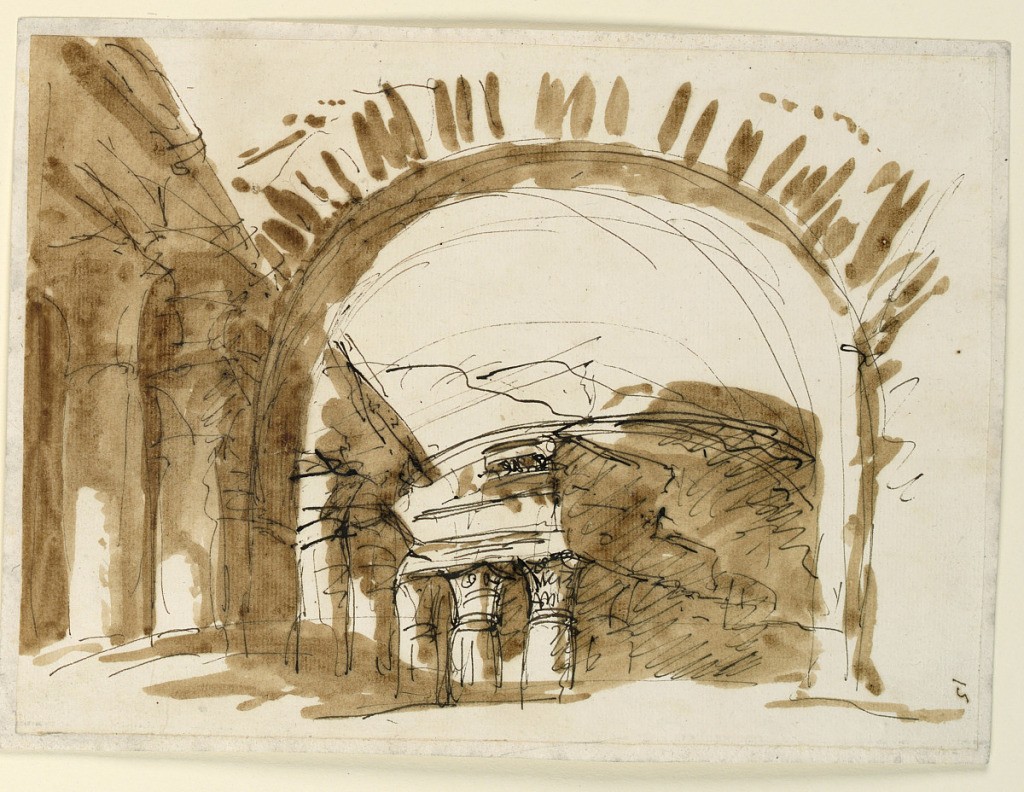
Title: Stage Design of the Ruins of an Antique Building
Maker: Giuseppe Barberi, Italian, 1746–1809
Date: early 19th century
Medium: Pen and brown ink, brush and brown wash on lined off-white laid paper
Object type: Drawing
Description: View of ruins of antique building toward arch of ruins.